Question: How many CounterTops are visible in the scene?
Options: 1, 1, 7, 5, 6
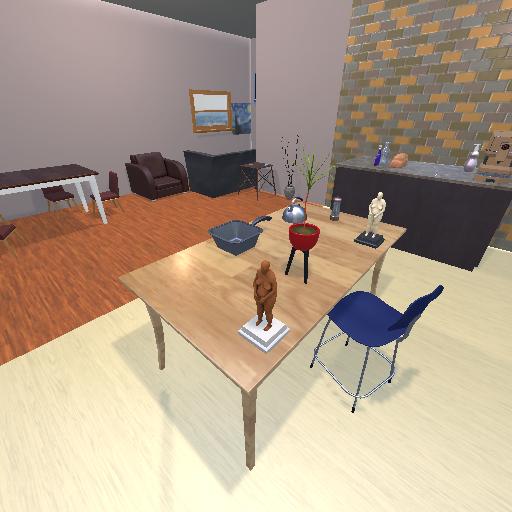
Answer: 1